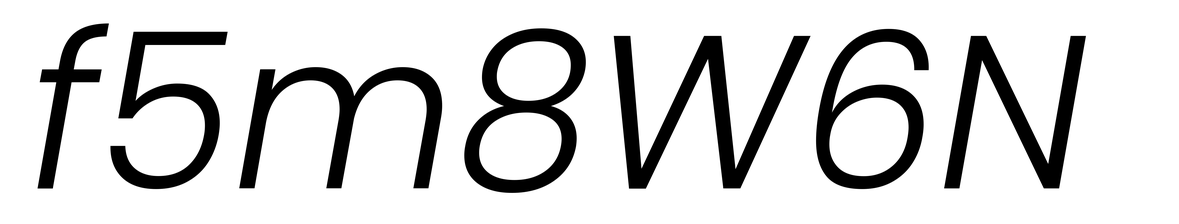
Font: Poppins-LightItalic